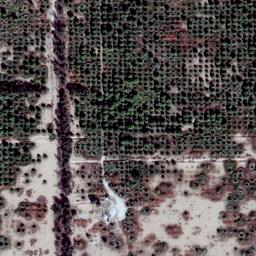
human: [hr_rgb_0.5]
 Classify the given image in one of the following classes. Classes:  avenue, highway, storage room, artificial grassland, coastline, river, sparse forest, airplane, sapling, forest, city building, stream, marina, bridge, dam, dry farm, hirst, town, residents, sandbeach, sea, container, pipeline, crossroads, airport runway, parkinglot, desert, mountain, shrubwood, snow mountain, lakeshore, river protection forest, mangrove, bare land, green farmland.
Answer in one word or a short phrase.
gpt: dry farm